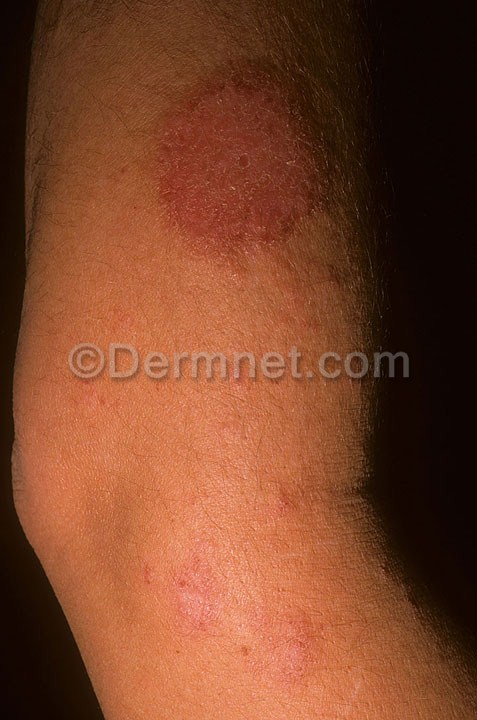
Disease: Eczema Photos